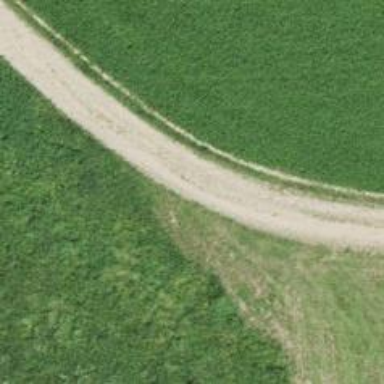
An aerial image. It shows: Unpaved track with grade2 tracktype.